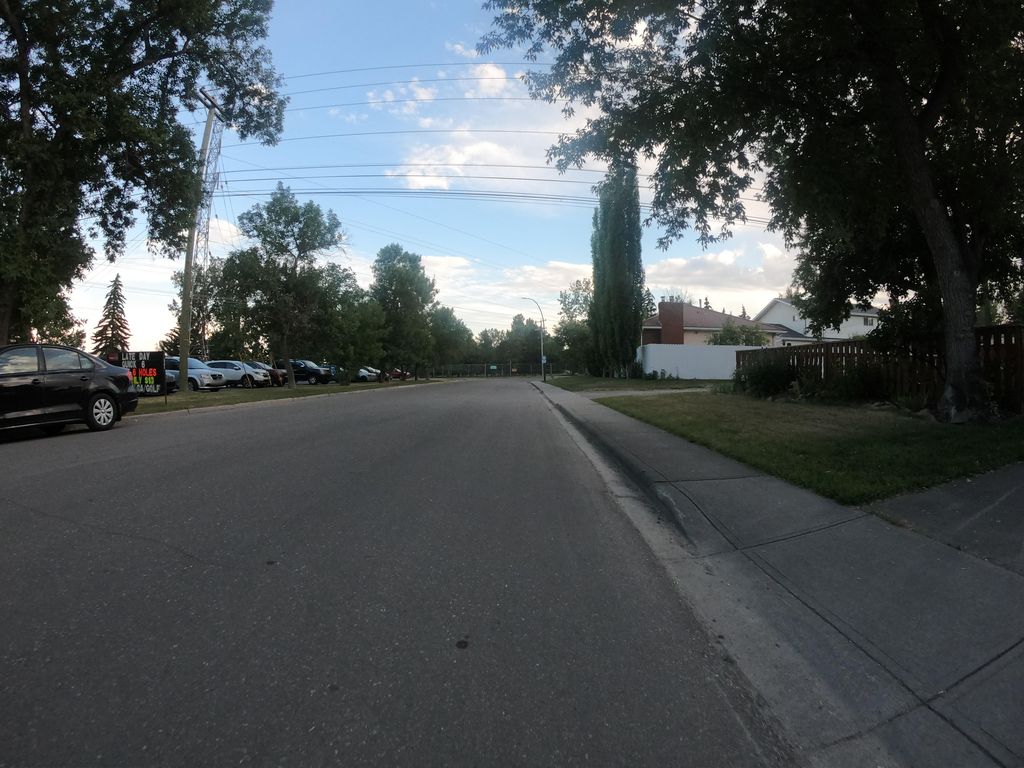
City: calgary